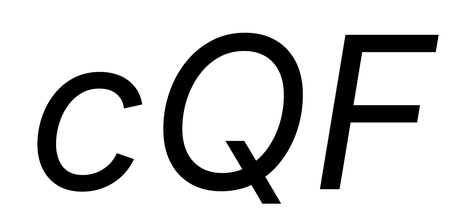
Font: Inter-Italic_Italic